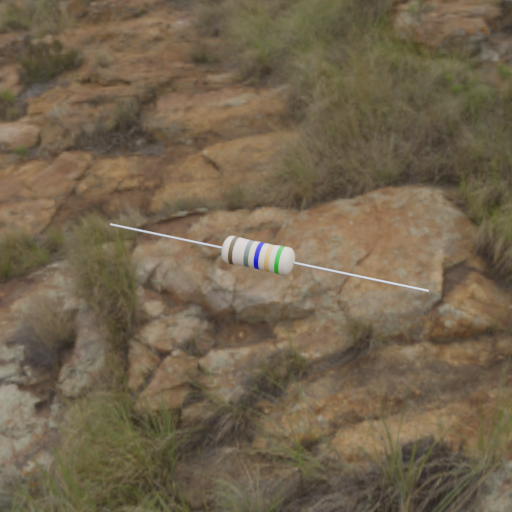
Resistor colour bands (in order): brown, gray, blue, gold, green